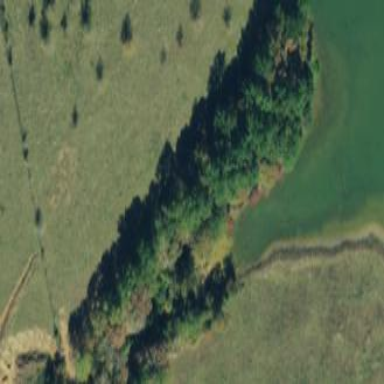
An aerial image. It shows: Mixed woodland area with variety of leaf types and cycles.